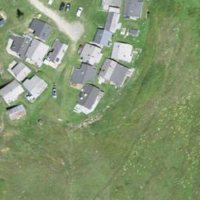
EUNIS habitat code: 23
Species observed at this site:
Sempervivum montanum